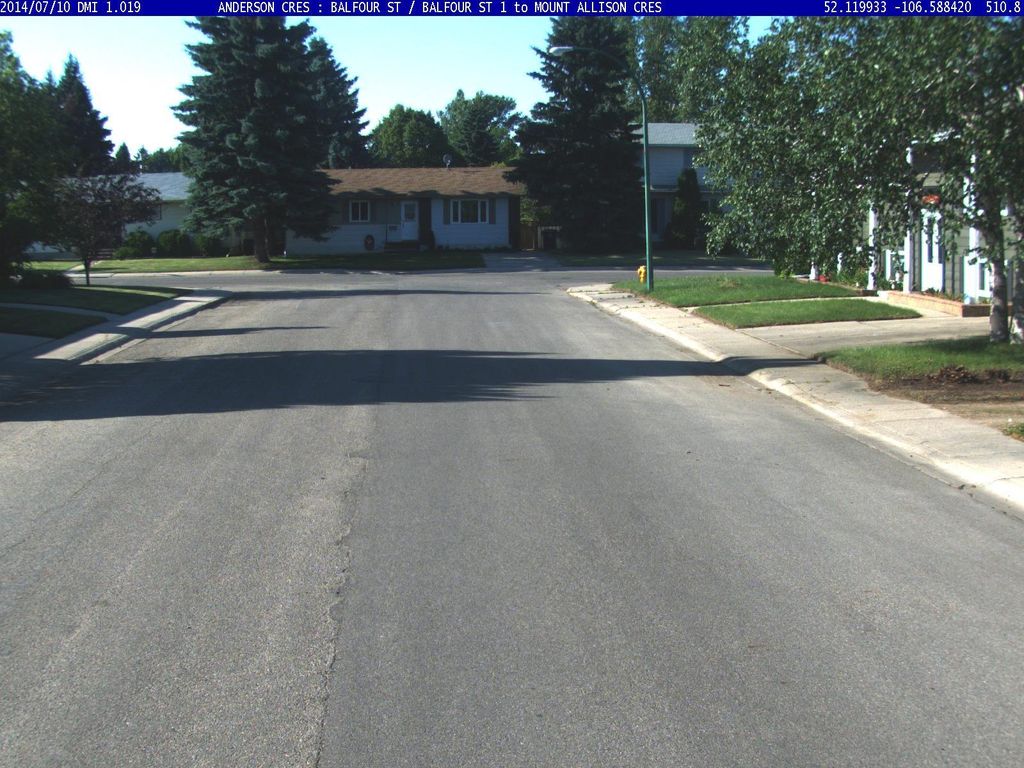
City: saskatoon